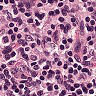
Metastatic tissue present: no